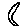
Label: moon